Question: Does anybody have any advice for fixing the problem of a modal appearing behind its backdrop?
So far, I have tried making sure I have all the necessary imports (including '<paper-dialog-scrollable>').
I also tried a "hack-fix" (<URL> involving setting 'z-index: auto' in the css of 'paper-header-panel'. Neither works.
It's worth noting that the '<paper-dialog>' tag works just fine. Until I add the 'modal' attribute.
Any ideas?
Similar issues
Appearing around the internet are <URL>.
my-element.html
'''
<script src="http://www.polymer-project.org/1.0/samples/components/webcomponentsjs/webcomponents-lite.js"></script>
<link rel="import" href="http://www.polymer-project.org/1.0/samples/components/polymer/polymer.html" />
<link rel="import" href="../../../bower_components/paper-dialog/paper-dialog.html">
<dom-module id="example-element">
<template>
<!-- Dialog -->
<paper-dialog id="contactDialog" modal>
<h2>Login</h2>
<paper-dialog-scrollable>
<form id="contact-form" autofocus>
<paper-input autofocus id="name" label="Your Name"></paper-input>
<paper-input id="email" label="Email Address"></paper-input>
</form>
</paper-dialog-scrollable>
<div class="buttons">
<paper-button dialog-dismiss>Cancel</paper-button>
<paper-button dialog-confirm>Accept</paper-button>
</div>
</paper-dialog>
<!-- Button -->
<paper-button id="login"
data-dialog="contactDialog"
on-tap="openDialog">Login</paper-button>
</template>
</dom-module>
<script>
(function() {
Polymer({
is: 'example-element',
properties: {...},
openDialog: function(){
this.$.contactDialog.open();
}
});
})();
</script>
'''

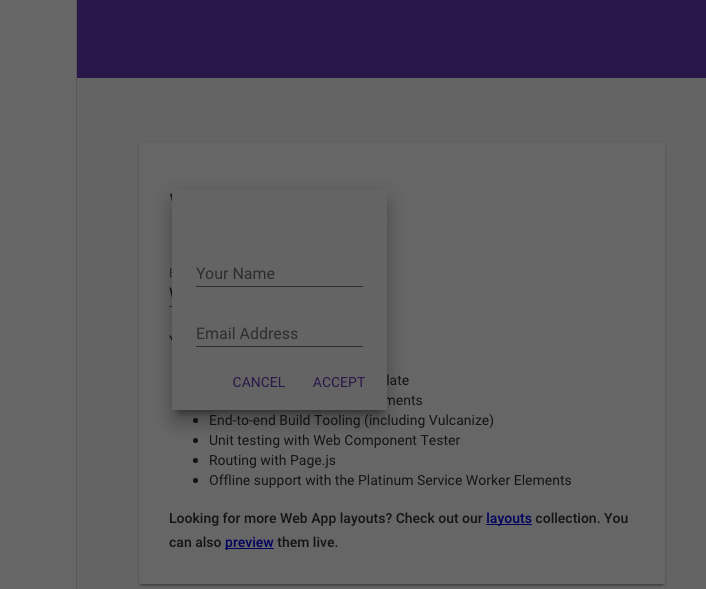
Answer: This is my solution:
'''
openDialog: function(){
var body = document.querySelector('body');
Polymer.dom(body).appendChild(this.$.dialogId);
this.$.dialogId.open();
}
'''